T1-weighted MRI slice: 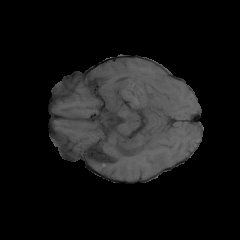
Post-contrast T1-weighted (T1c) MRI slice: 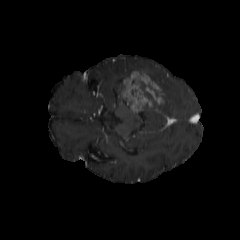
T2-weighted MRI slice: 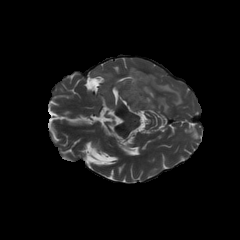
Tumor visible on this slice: yes